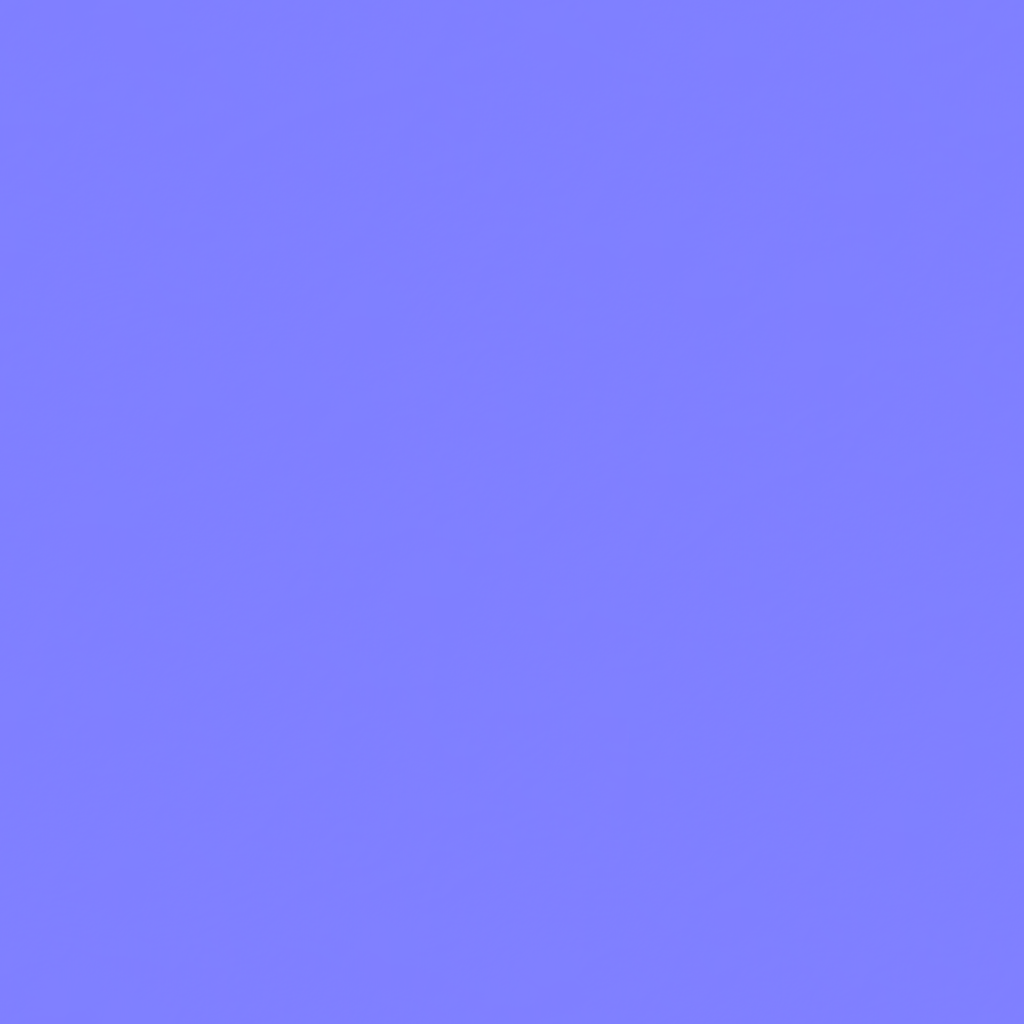
Texture map type: NormalDX